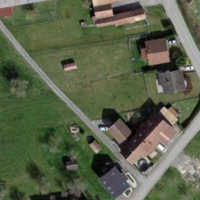
EUNIS habitat code: 54
Species observed at this site:
Linaria vulgaris
Fagopyrum esculentum